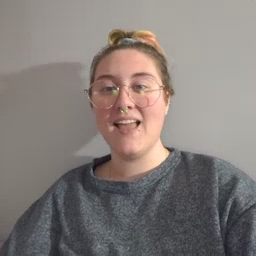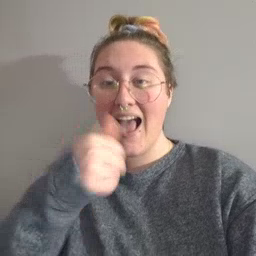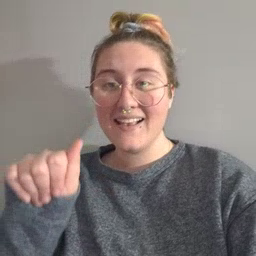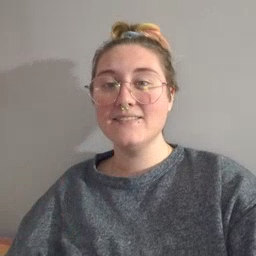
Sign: any